Question: I have JTextPane and if i write something into it with e.g. font size 12 then it looks smaller than text in e.g. MS Word with same size and same font family.
I've searched on the internet and I found that this is not just my specific problem. But I can't find any solution.
Set the bigger font size is not a solution for me.

Is it possible to change measure or something like that?
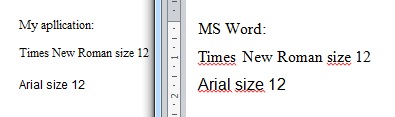
Answer: Actually there is DPI difference of java (72pixels per inch) and windows (96 pixels per inch). To reflect your fonts properly you can multiply them on the 96/72 on Windows.
You can override
'''
public Font getFont(AttributeSet attr)
'''
method of DefaultStyledDocument where retrieve font size from the attribute set and increase it with the proportion.